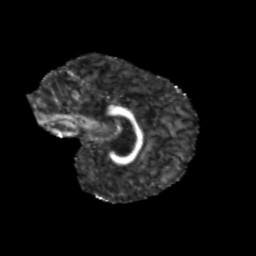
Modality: FA
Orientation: sagittal
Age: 11
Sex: male
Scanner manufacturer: siemens
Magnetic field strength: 3 T
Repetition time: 3.8 s
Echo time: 0.07 s